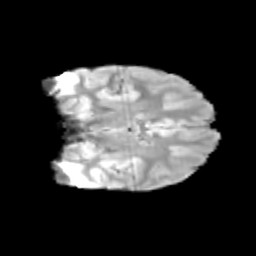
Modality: T2w
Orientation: coronal
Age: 10
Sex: male
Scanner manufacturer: siemens
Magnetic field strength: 3 T
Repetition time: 3.8 s
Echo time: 0.07 s